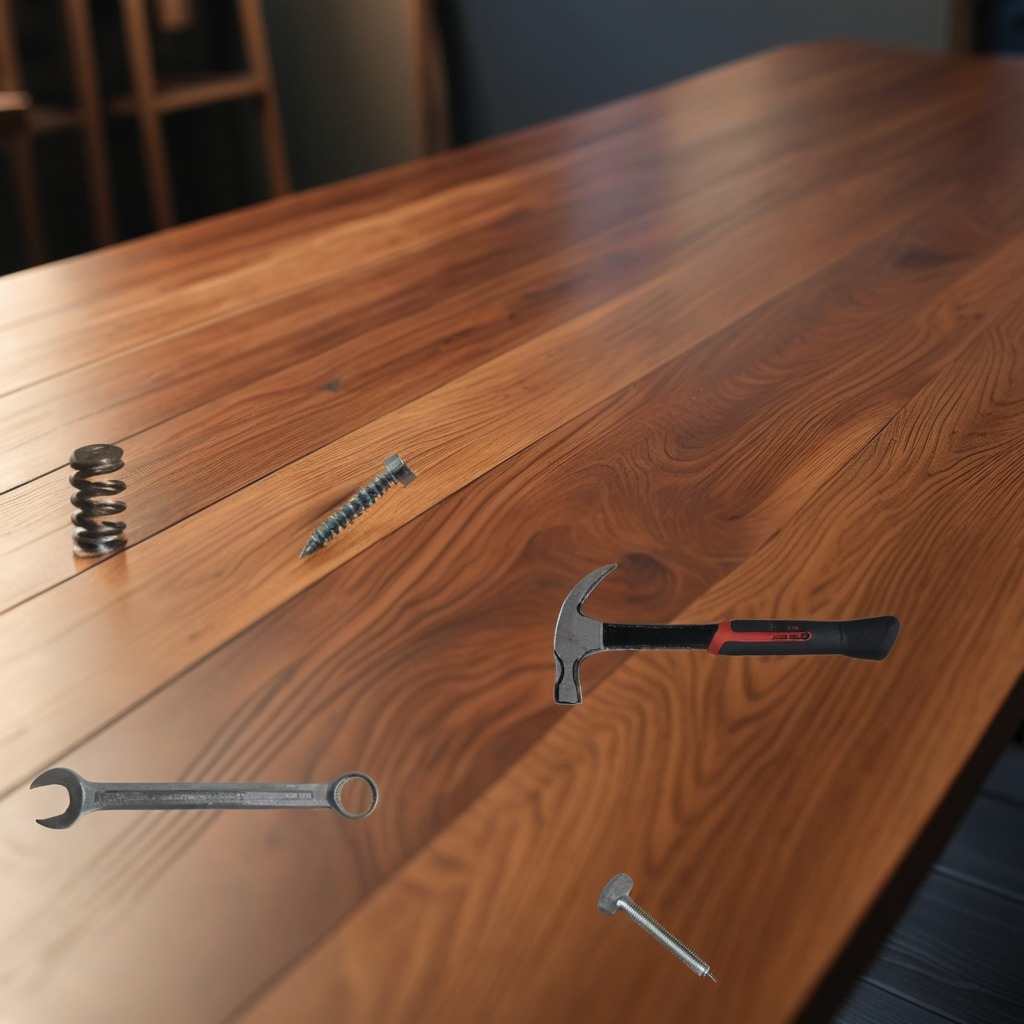
A hammer, an iron nail, a metal machine screw, a coiled metal spring, and a wrench are lying on the wooden table.